Field crop: tomato
Growth stage: 1
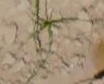
Species: cyperus